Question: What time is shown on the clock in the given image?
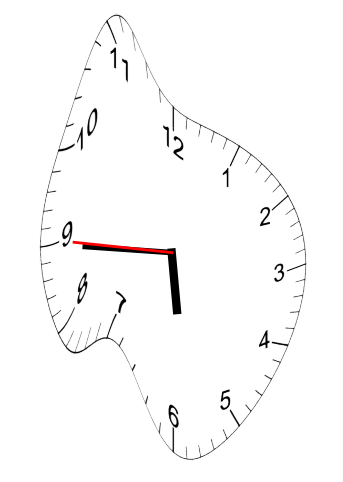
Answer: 05:44:45